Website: crate-barrel
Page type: newsletter-management
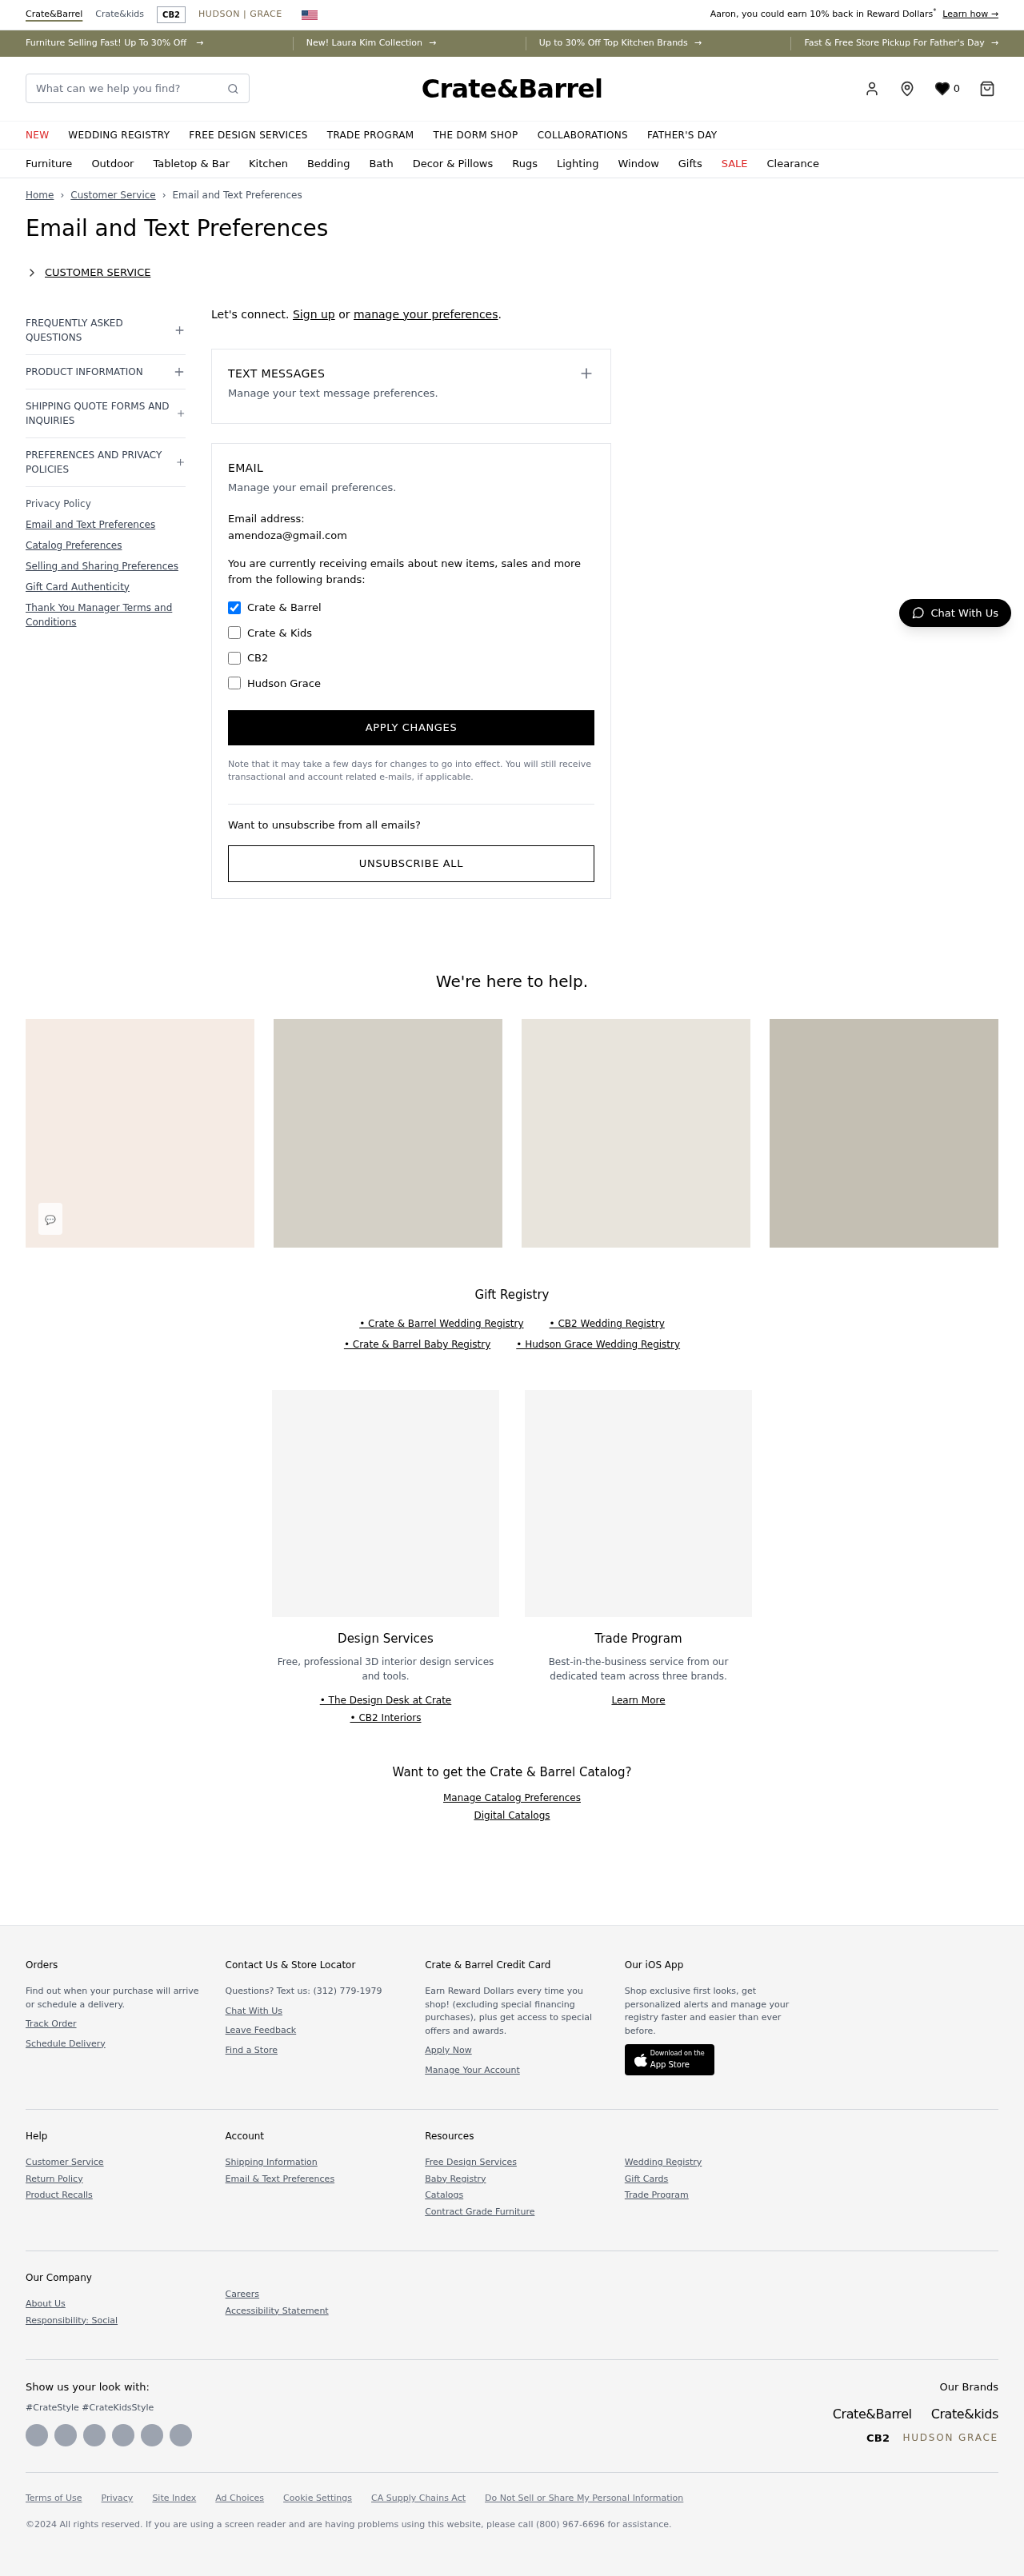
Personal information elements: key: PII_EMAIL
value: amendoza@gmail.com
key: PII_FIRSTNAME
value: Aaron
Search elements: key: HEADER_SEARCH
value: What can we help you find?
Other elements: key: WISHLIST_COUNT
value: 0